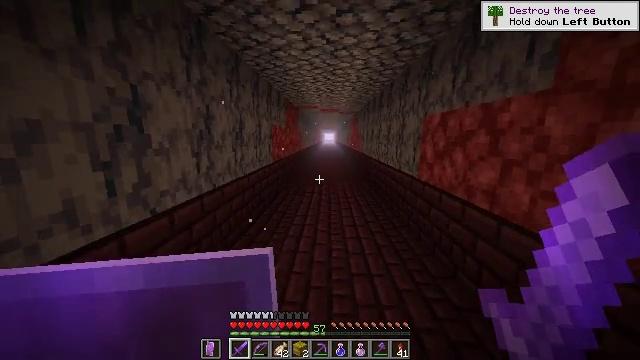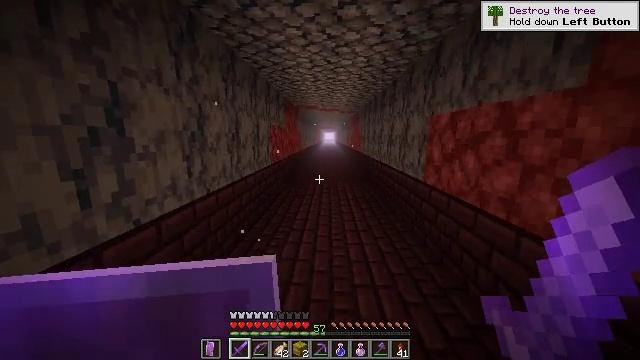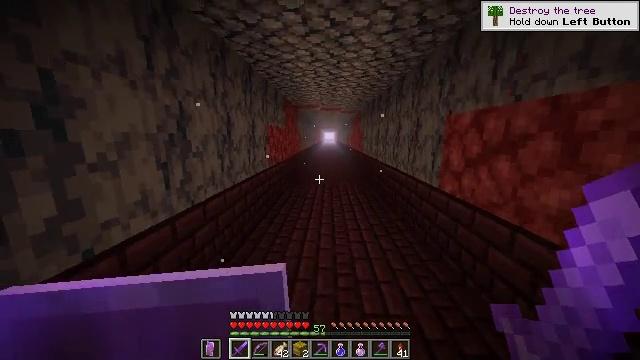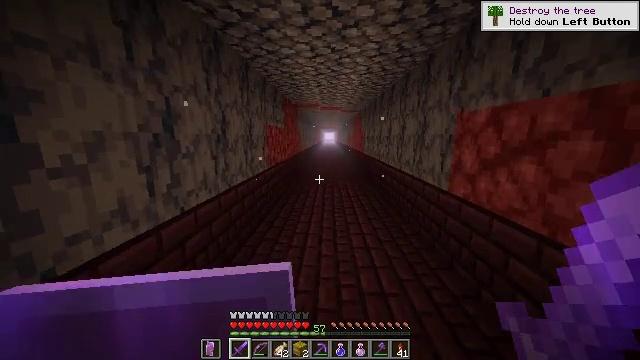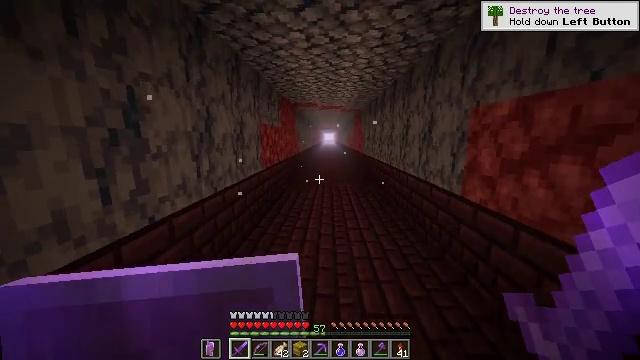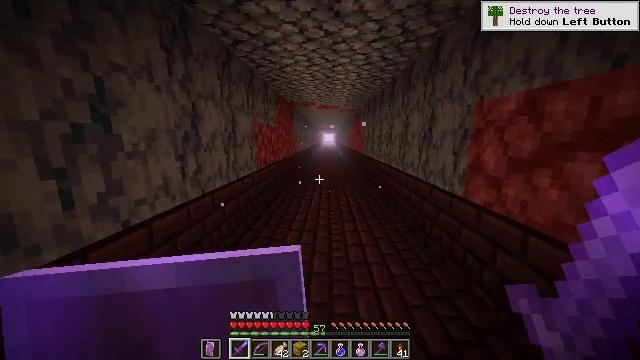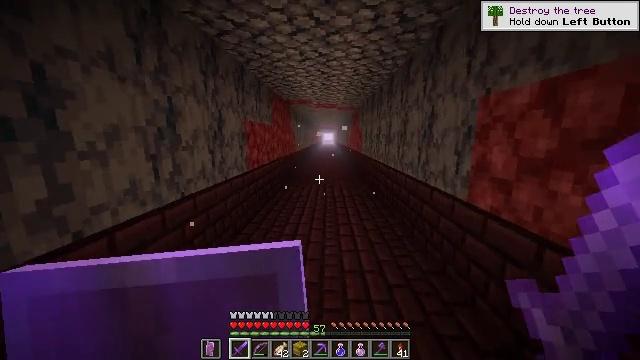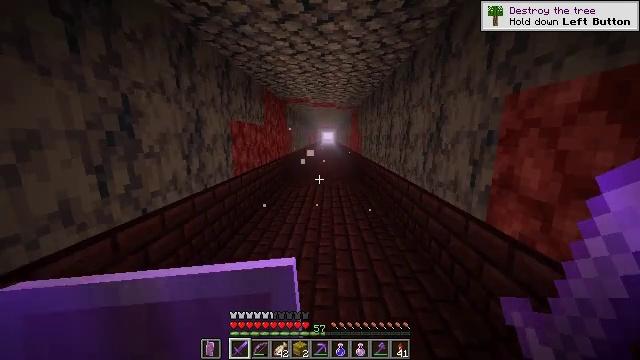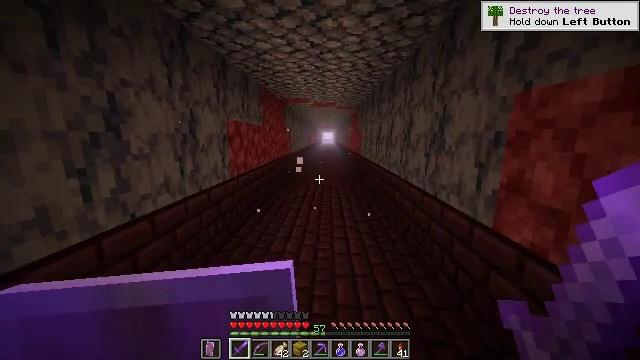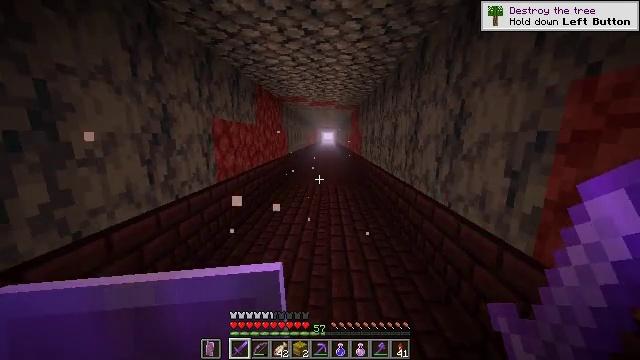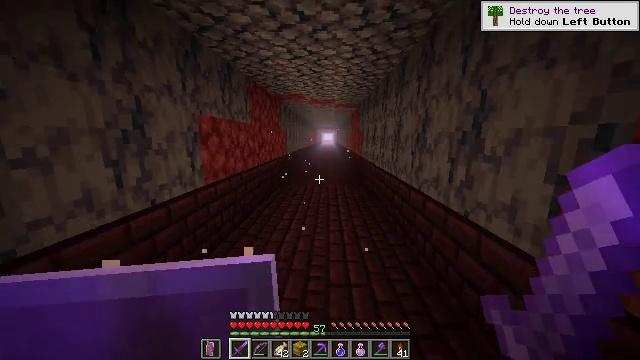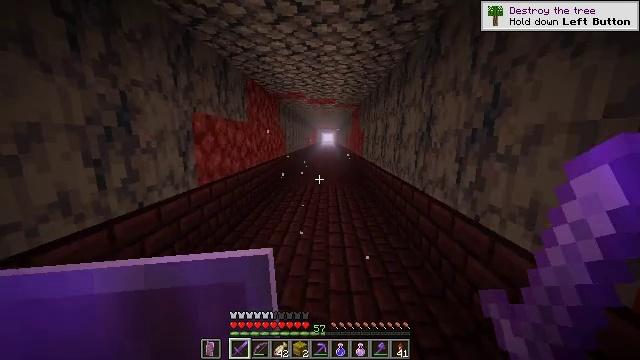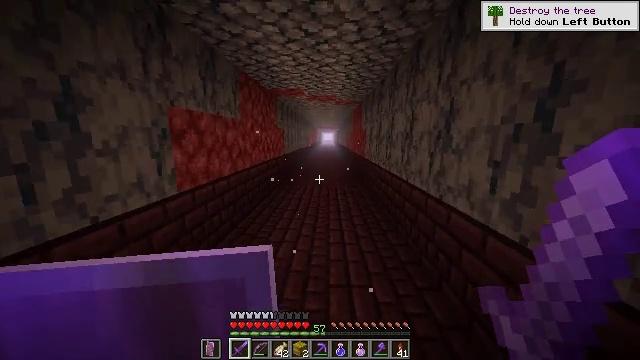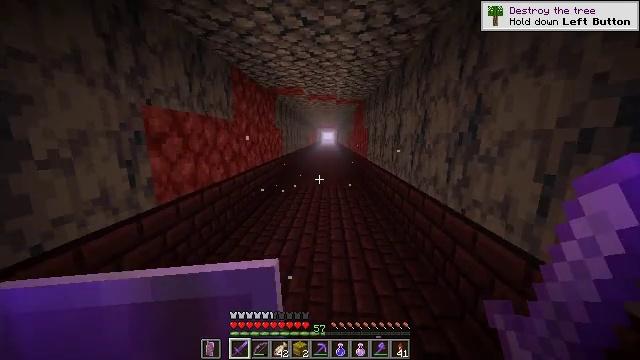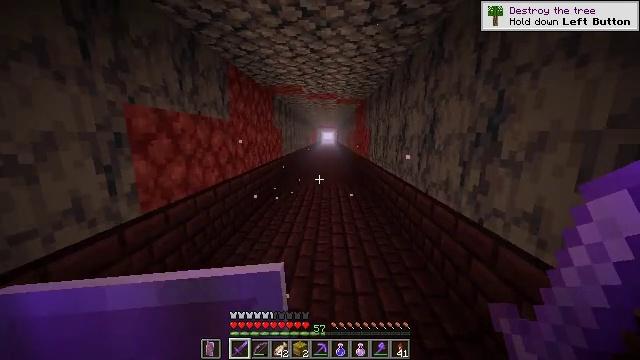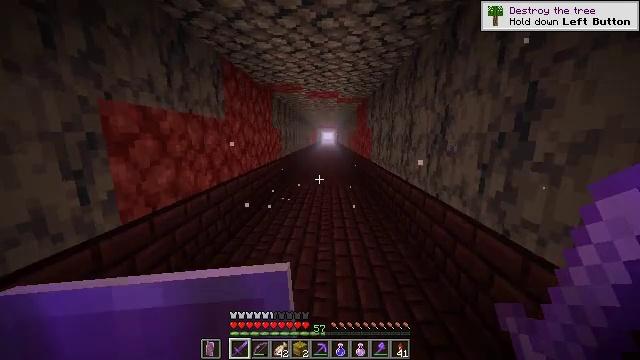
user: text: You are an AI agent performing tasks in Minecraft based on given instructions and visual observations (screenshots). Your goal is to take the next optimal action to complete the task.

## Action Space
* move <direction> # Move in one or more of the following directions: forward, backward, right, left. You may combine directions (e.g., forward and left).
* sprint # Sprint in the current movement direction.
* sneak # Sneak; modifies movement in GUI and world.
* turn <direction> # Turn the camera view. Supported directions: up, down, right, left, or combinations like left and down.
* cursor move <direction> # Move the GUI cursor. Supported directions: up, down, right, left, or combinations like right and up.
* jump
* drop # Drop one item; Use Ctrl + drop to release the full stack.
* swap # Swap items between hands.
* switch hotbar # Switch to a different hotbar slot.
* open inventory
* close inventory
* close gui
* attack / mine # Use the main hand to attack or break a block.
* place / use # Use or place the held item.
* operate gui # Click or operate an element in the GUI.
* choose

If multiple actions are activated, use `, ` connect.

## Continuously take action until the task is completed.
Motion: motion action
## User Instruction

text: Fight hostile mobs.
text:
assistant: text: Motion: move forward, sprint
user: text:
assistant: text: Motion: move forward, sprint
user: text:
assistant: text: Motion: move forward, sprint
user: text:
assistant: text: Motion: move forward and move right, sprint
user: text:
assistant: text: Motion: move forward and move right, sprint
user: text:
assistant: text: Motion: move forward, sprint
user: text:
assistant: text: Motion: move forward, sprint
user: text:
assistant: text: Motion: move forward, sprint
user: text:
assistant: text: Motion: move forward, sprint
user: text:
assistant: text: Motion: move forward, sprint
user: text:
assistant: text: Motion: move forward, sprint
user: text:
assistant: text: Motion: move forward, sprint
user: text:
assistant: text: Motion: move forward, sprint
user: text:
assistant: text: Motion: move forward, sprint
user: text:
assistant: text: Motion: move forward, sprint
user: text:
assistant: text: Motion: move forward, sprint
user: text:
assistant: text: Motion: move forward, sprint
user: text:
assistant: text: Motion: move forward, sprint
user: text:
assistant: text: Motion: move forward, sprint
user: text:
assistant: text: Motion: move forward, sprint
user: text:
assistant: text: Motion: move forward, sprint
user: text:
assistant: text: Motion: move forward, sprint
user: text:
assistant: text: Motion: move forward, sprint
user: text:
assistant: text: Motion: move forward, sprint
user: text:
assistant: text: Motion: move forward, sprint
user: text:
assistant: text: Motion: move forward, sprint
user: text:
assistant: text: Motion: move forward, sprint
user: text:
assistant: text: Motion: move forward, sprint
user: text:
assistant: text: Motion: move forward, sprint
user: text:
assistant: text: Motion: move forward, sprint